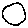
Label: moon